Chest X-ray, AP view. Patient: 33 years old, sex F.
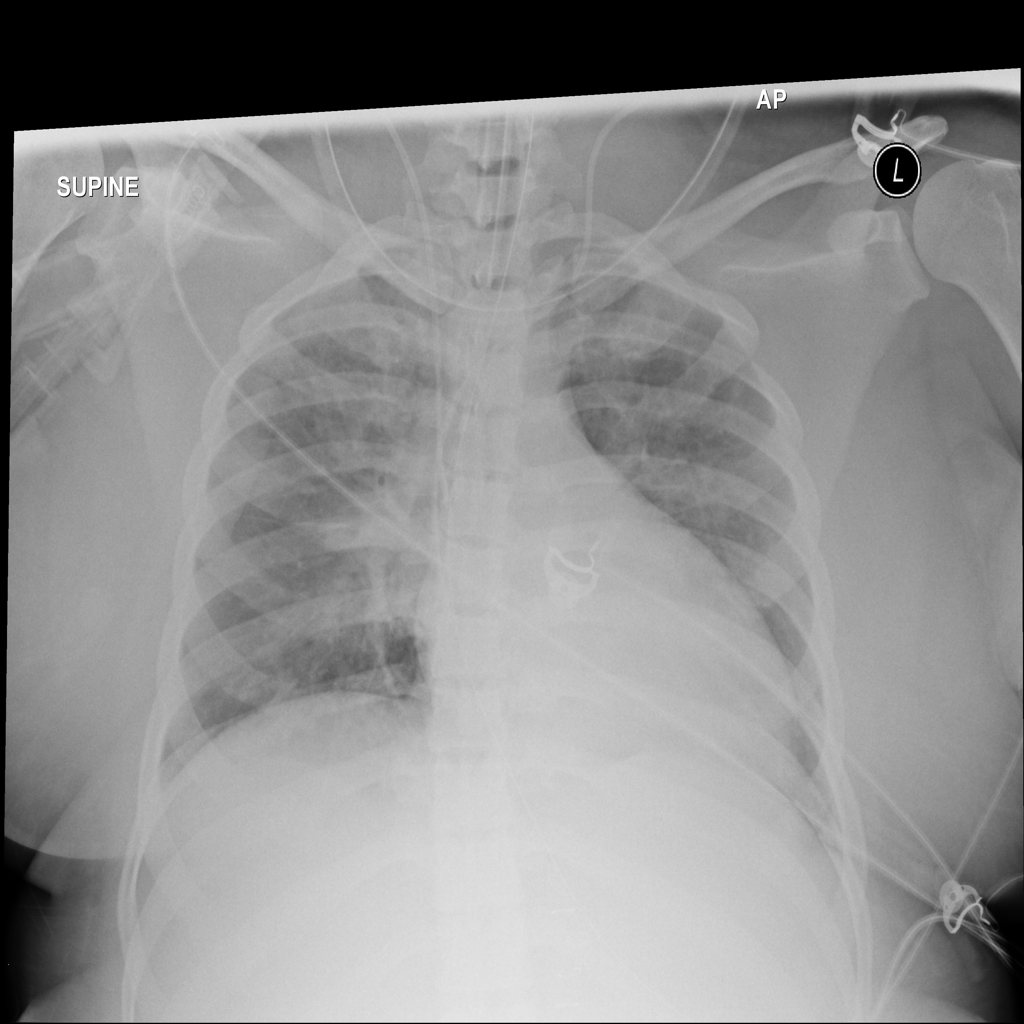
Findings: Edema, Infiltration